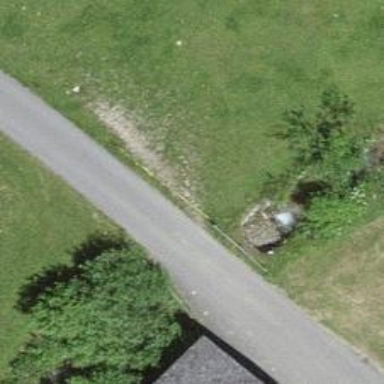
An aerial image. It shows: Culvert tunnel.